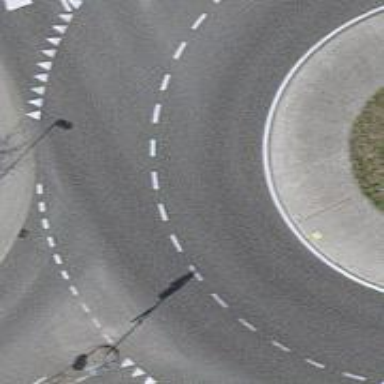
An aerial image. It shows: Secondary road with asphalt surface leading to roundabout.